Interaction volume radius: 10 \u00c5
Interaction volume height: 20 \u00c5
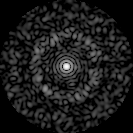
Disorder parameter: 0.8475